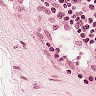
Metastatic tissue present: no